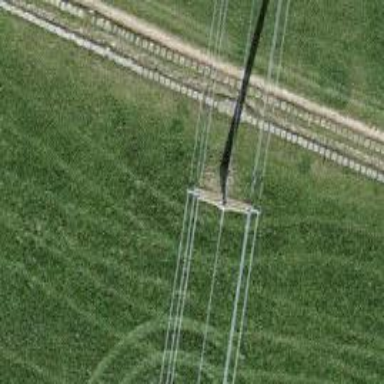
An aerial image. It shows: Power tower.